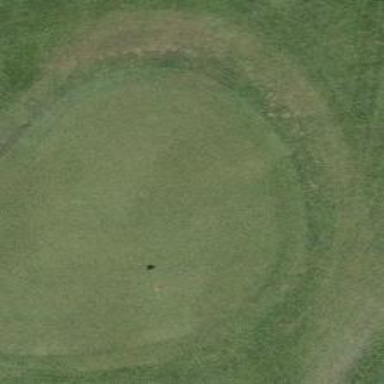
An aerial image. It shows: Golf green.